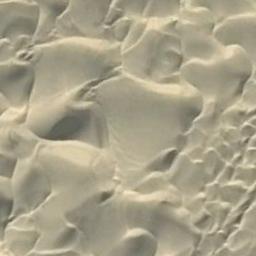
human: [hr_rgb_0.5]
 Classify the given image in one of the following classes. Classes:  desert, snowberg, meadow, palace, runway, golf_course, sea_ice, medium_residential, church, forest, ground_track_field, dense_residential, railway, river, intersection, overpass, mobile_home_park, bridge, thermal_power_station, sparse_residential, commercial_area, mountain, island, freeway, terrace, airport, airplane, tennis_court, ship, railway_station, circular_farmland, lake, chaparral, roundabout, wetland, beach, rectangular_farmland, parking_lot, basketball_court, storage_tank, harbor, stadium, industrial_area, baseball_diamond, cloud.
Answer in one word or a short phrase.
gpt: desert